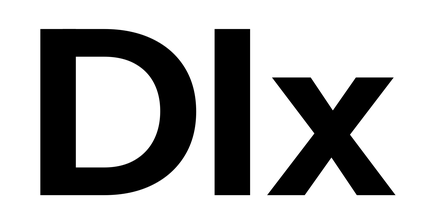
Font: InstrumentSans_Bold